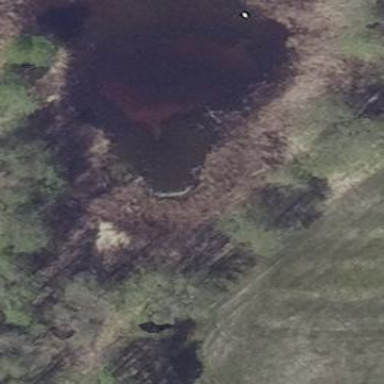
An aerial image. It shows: Peaceful pond surrounded by nature.